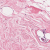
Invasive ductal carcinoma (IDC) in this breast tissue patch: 0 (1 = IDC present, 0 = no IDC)